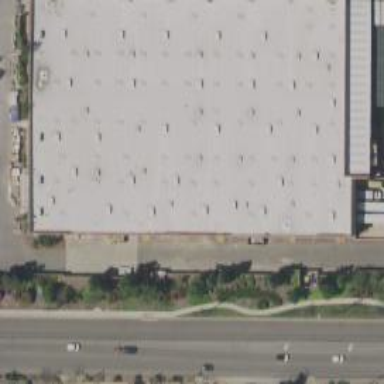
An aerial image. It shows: Commercial building.